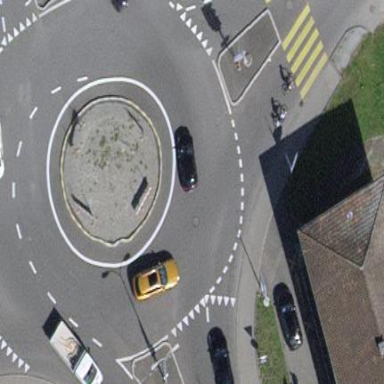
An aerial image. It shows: Primary highway intersecting roundabout.